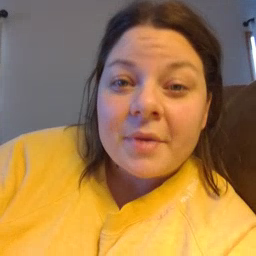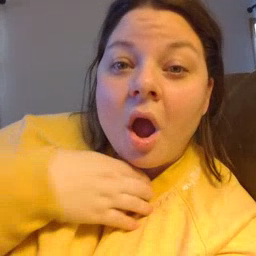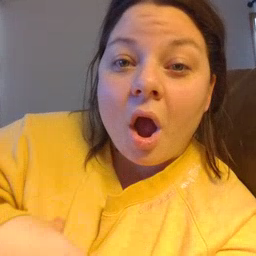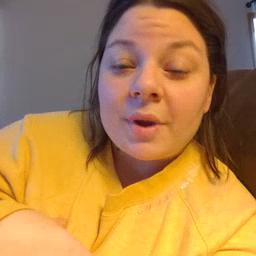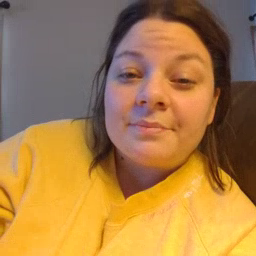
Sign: hungry